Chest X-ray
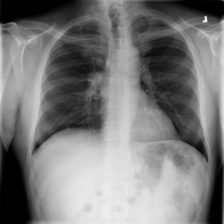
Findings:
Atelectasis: negative
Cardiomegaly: negative
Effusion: negative
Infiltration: negative
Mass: positive
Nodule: negative
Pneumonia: negative
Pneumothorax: negative
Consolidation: negative
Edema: negative
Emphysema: negative
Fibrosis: negative
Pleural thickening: negative
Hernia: negative